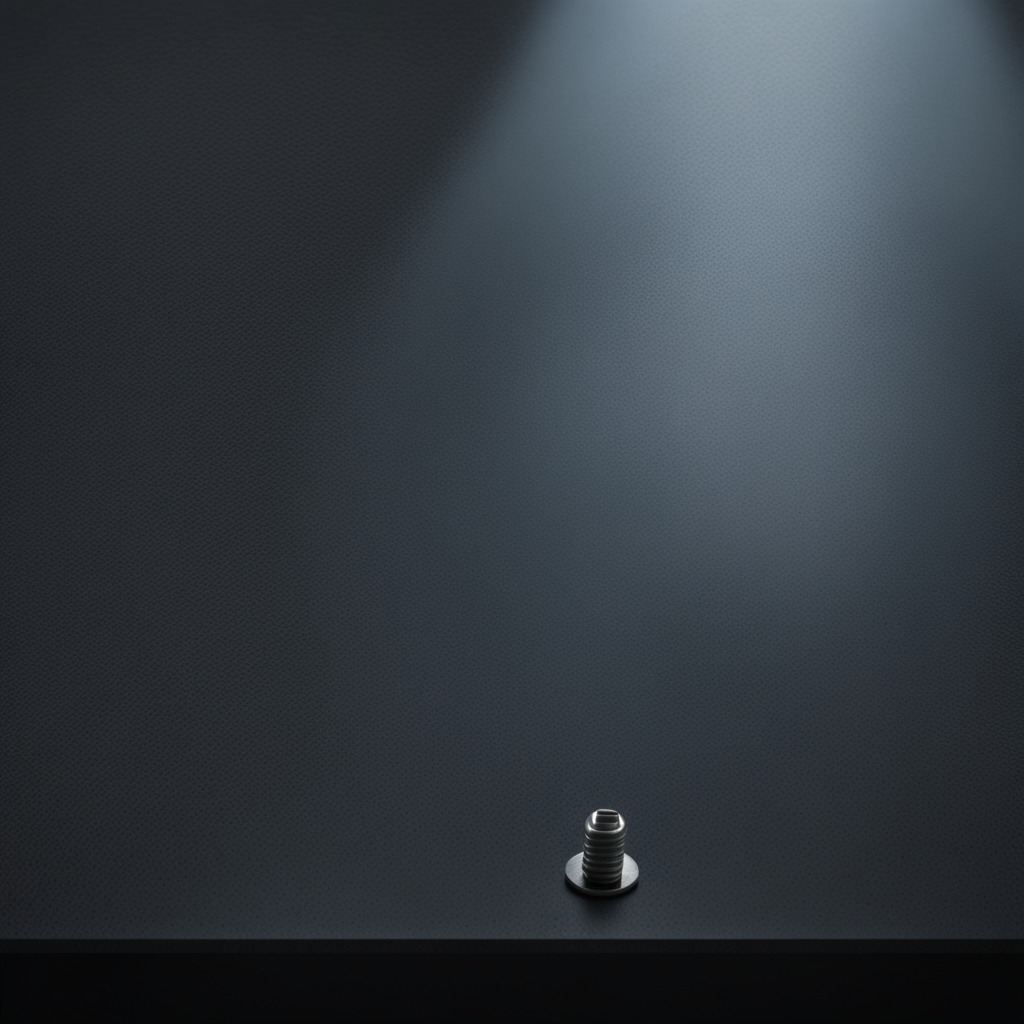
A metal screw lies on a clean granite table inside a workshop at night.